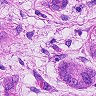
Metastatic tissue present: yes